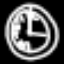
Label: clock